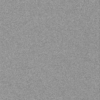
Label: dusty